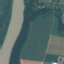
Land use / land cover: River